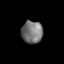
Tissue: prostate
Cell type: Fibroblasts
Senescence score: 0.7609
Nuclear area (px): 466
Mean DAPI intensity: 118.067